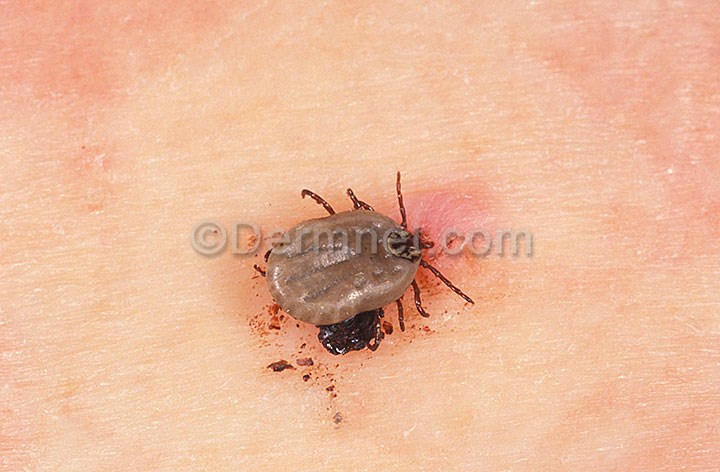
Disease: Scabies Lyme Disease and other Infestations and Bites